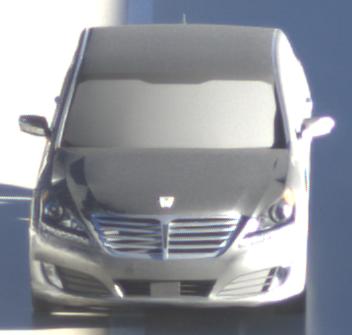
Make: Hyundai
Model: Equus
Detailed model: Gen. 2 VI
Model produced from: 2009
Model produced until: 2016
Doors: 4
Color: gray
Road condition: wet road
Daytime: sunrise or sunset
Contrast: high contrast